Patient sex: M
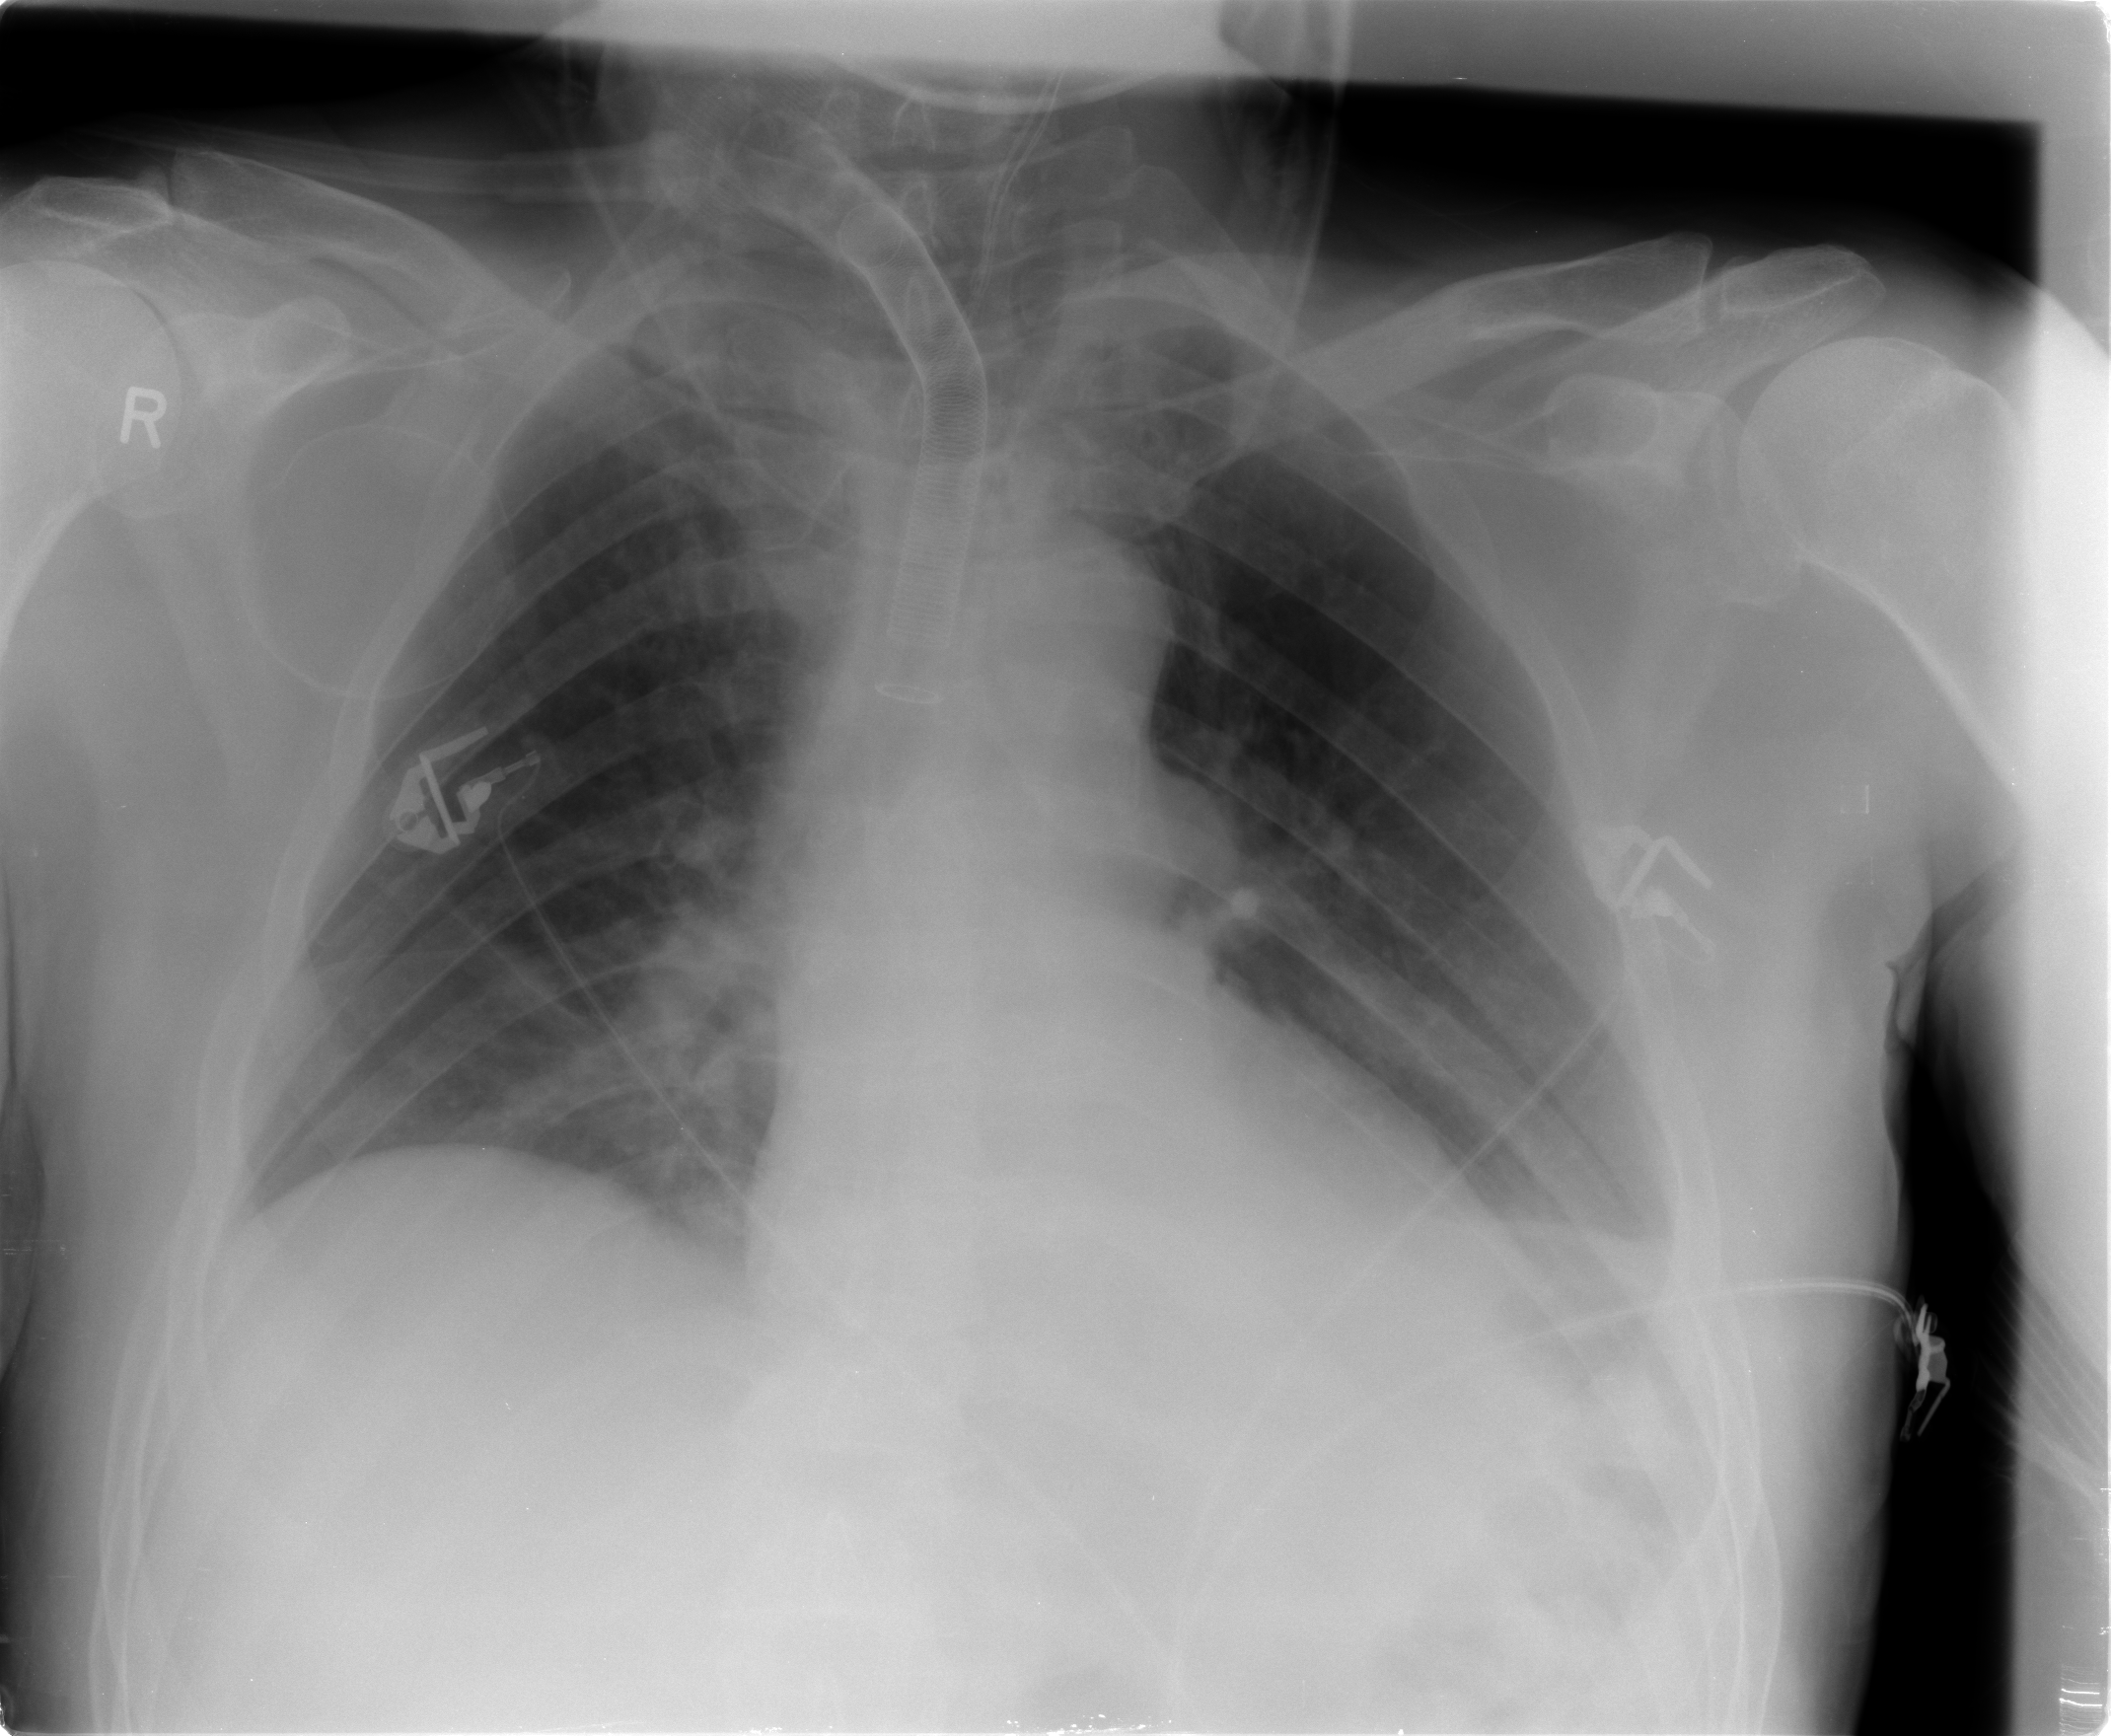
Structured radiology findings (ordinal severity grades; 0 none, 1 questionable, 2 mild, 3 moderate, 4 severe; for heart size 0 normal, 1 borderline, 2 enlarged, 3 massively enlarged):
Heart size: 0
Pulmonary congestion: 1
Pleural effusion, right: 0
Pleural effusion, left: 1
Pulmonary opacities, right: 0
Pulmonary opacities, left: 0
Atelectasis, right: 2
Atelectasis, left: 0